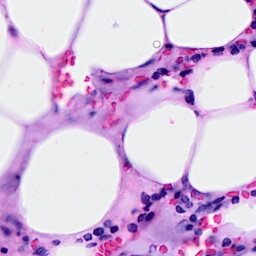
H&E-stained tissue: Breast